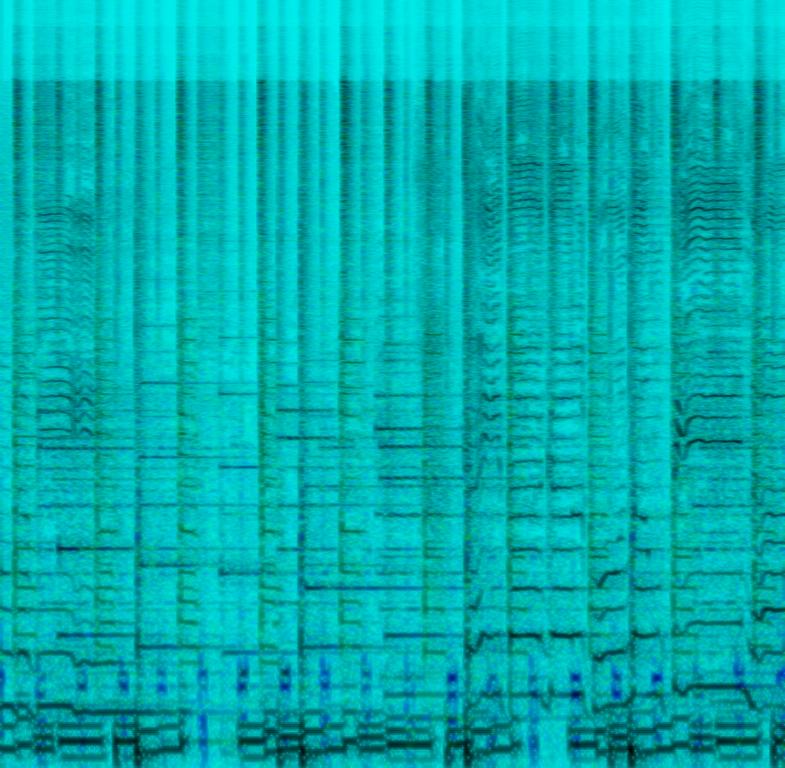
This audio contains reggae-like drums playing along with a bass. An e-guitar is strumming short chords on the backbeat giving this song its typical reggae feel. An organ is playing a melody panned to the left side of the speakers playing short fast chords. A male voice is singing a melody in a higher pitch than a piano is walking down the scale creating a melody then a chime comes in getting the song ready for the next part. This song may be playing while sitting by a lake with your friends.